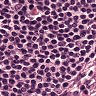
Metastatic tissue present: no